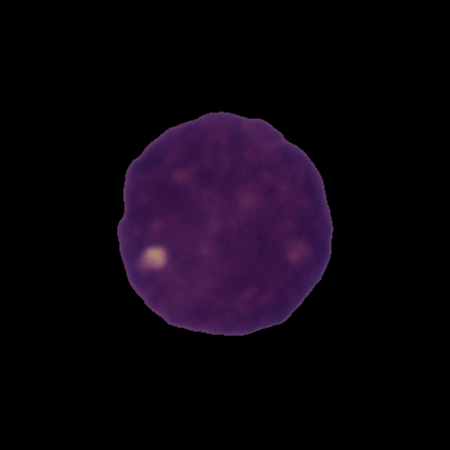
Label: cancer